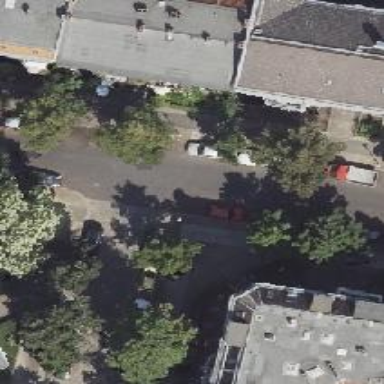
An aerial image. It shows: Residential road with separate sidewalks. Parallel parking lanes on both sides.